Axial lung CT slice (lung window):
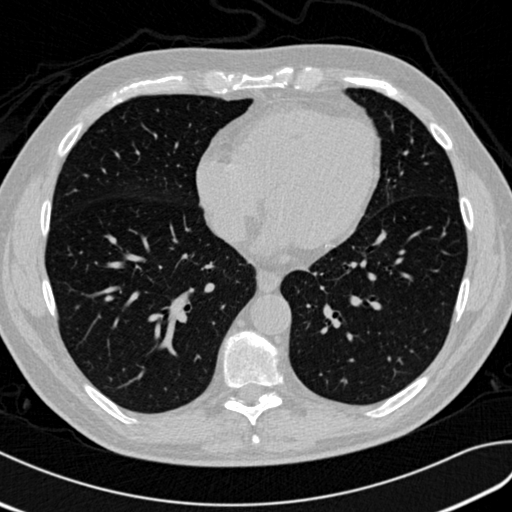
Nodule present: no